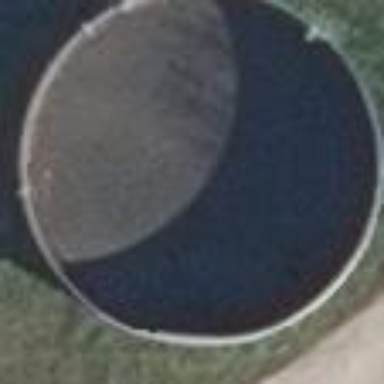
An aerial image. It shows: Storage tank classified as slurry tank.